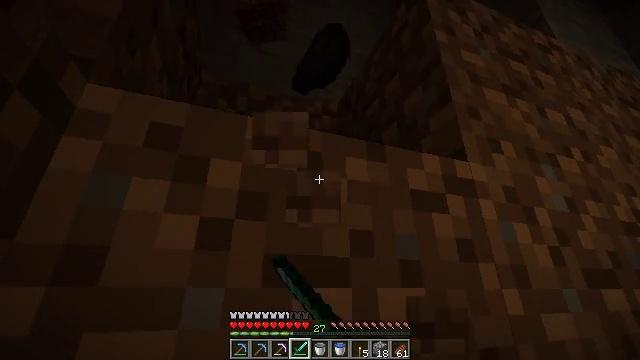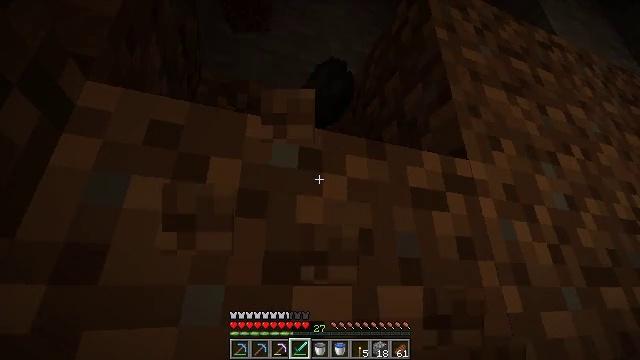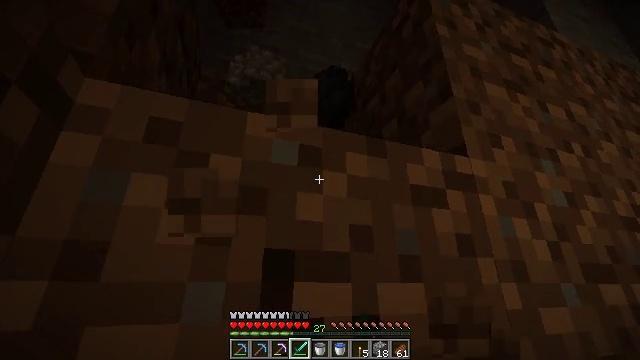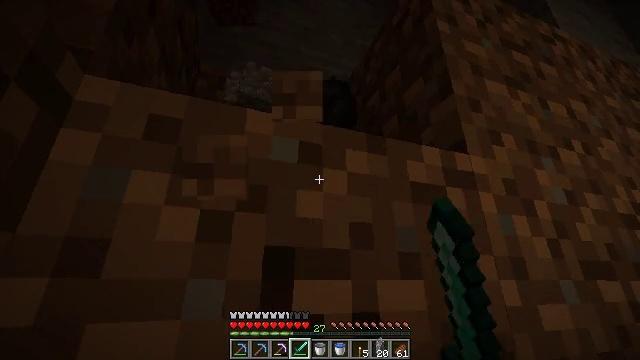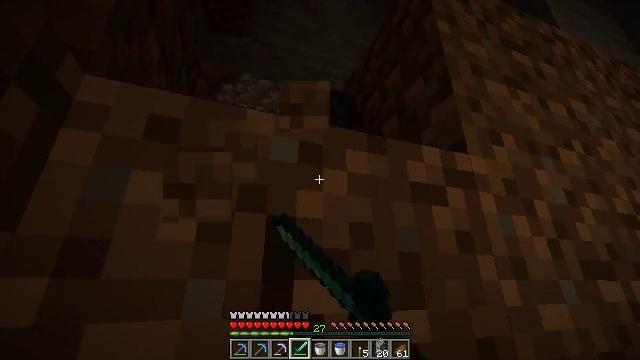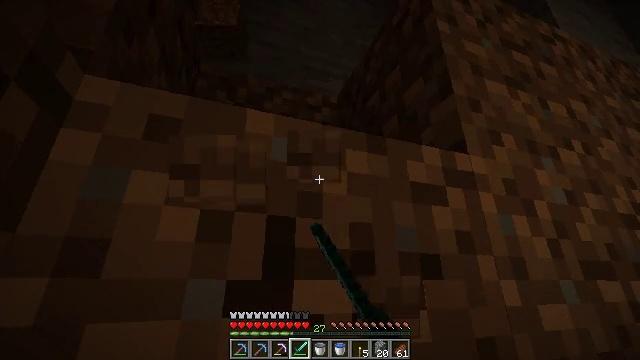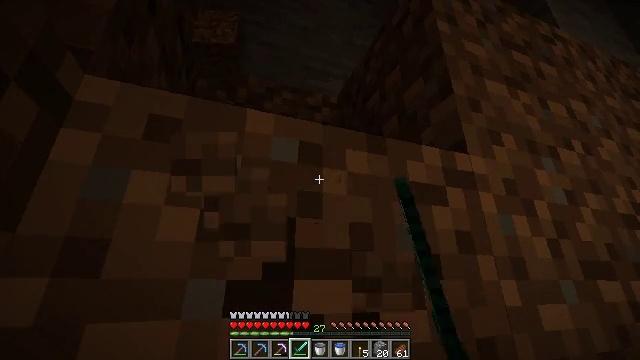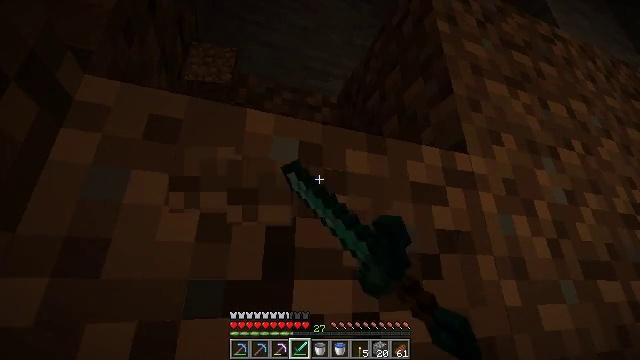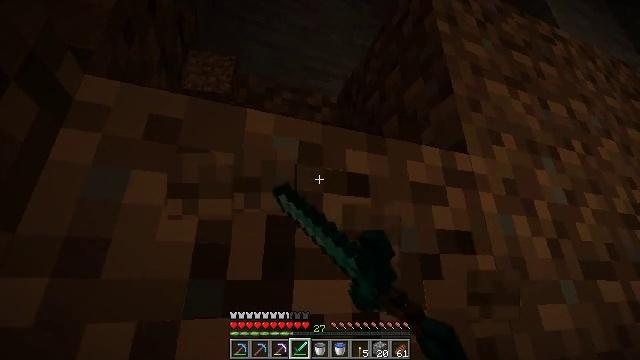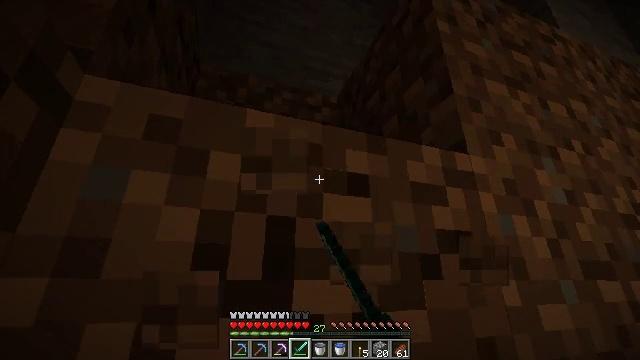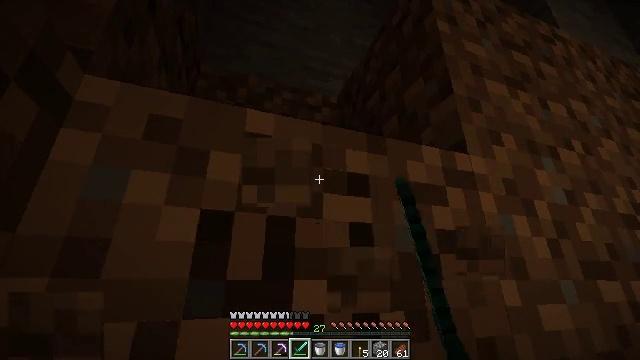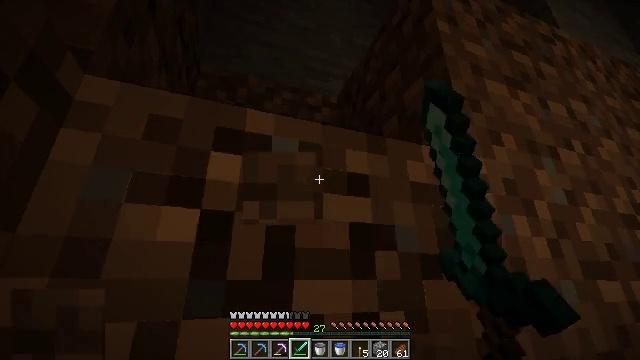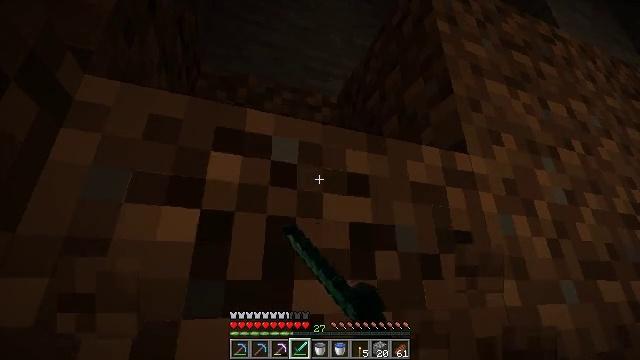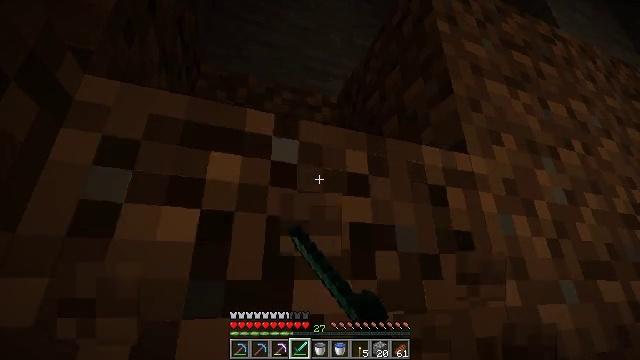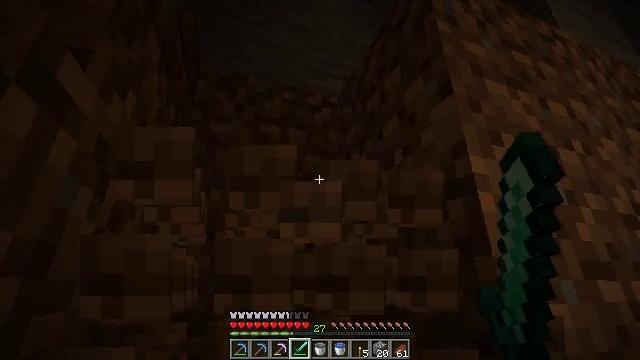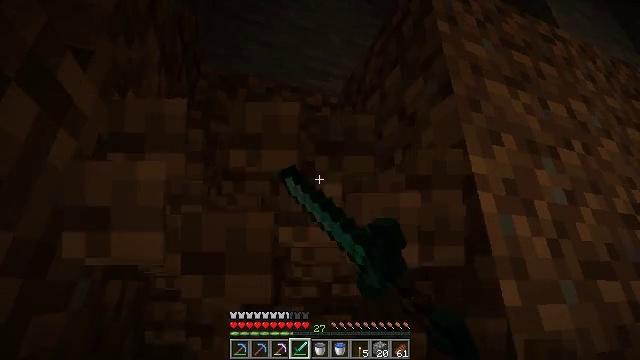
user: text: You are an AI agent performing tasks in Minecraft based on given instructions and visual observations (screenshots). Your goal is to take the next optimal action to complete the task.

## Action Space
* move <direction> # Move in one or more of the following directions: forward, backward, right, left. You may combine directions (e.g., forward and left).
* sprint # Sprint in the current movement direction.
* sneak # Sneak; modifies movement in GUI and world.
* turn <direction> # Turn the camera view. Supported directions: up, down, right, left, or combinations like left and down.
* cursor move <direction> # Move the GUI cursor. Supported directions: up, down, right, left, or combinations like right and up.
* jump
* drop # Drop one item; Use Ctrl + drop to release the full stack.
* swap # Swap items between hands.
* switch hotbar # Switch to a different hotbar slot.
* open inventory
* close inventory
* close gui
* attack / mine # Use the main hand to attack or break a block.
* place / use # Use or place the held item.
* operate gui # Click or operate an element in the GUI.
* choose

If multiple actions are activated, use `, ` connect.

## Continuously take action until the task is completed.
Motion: motion action
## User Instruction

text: Collect dirt by holding left button.
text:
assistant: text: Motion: attack / mine
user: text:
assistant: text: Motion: attack / mine
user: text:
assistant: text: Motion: attack / mine
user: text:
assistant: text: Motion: attack / mine
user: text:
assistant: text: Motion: attack / mine
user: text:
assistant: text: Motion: attack / mine
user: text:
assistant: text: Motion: attack / mine
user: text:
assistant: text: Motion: attack / mine
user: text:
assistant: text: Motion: attack / mine
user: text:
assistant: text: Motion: attack / mine
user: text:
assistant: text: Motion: attack / mine
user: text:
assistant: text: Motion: attack / mine
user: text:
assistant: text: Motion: attack / mine
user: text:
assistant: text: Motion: attack / mine
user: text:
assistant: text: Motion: attack / mine
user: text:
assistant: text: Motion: attack / mine
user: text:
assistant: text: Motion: attack / mine
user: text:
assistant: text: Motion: attack / mine
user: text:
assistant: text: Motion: attack / mine